Interaction volume radius: 10 \u00c5
Interaction volume height: 20 \u00c5
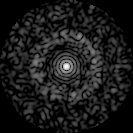
Disorder parameter: 0.8368